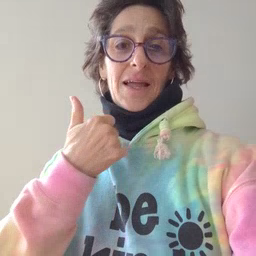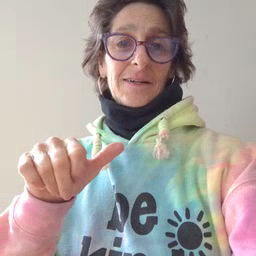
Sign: any